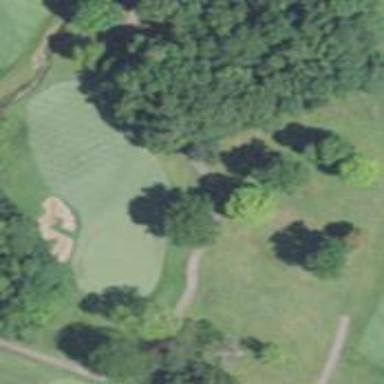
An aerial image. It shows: Path for golf carts.